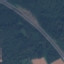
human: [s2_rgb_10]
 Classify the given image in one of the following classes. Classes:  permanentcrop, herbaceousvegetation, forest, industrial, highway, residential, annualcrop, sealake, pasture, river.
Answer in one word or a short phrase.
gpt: Highway